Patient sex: F
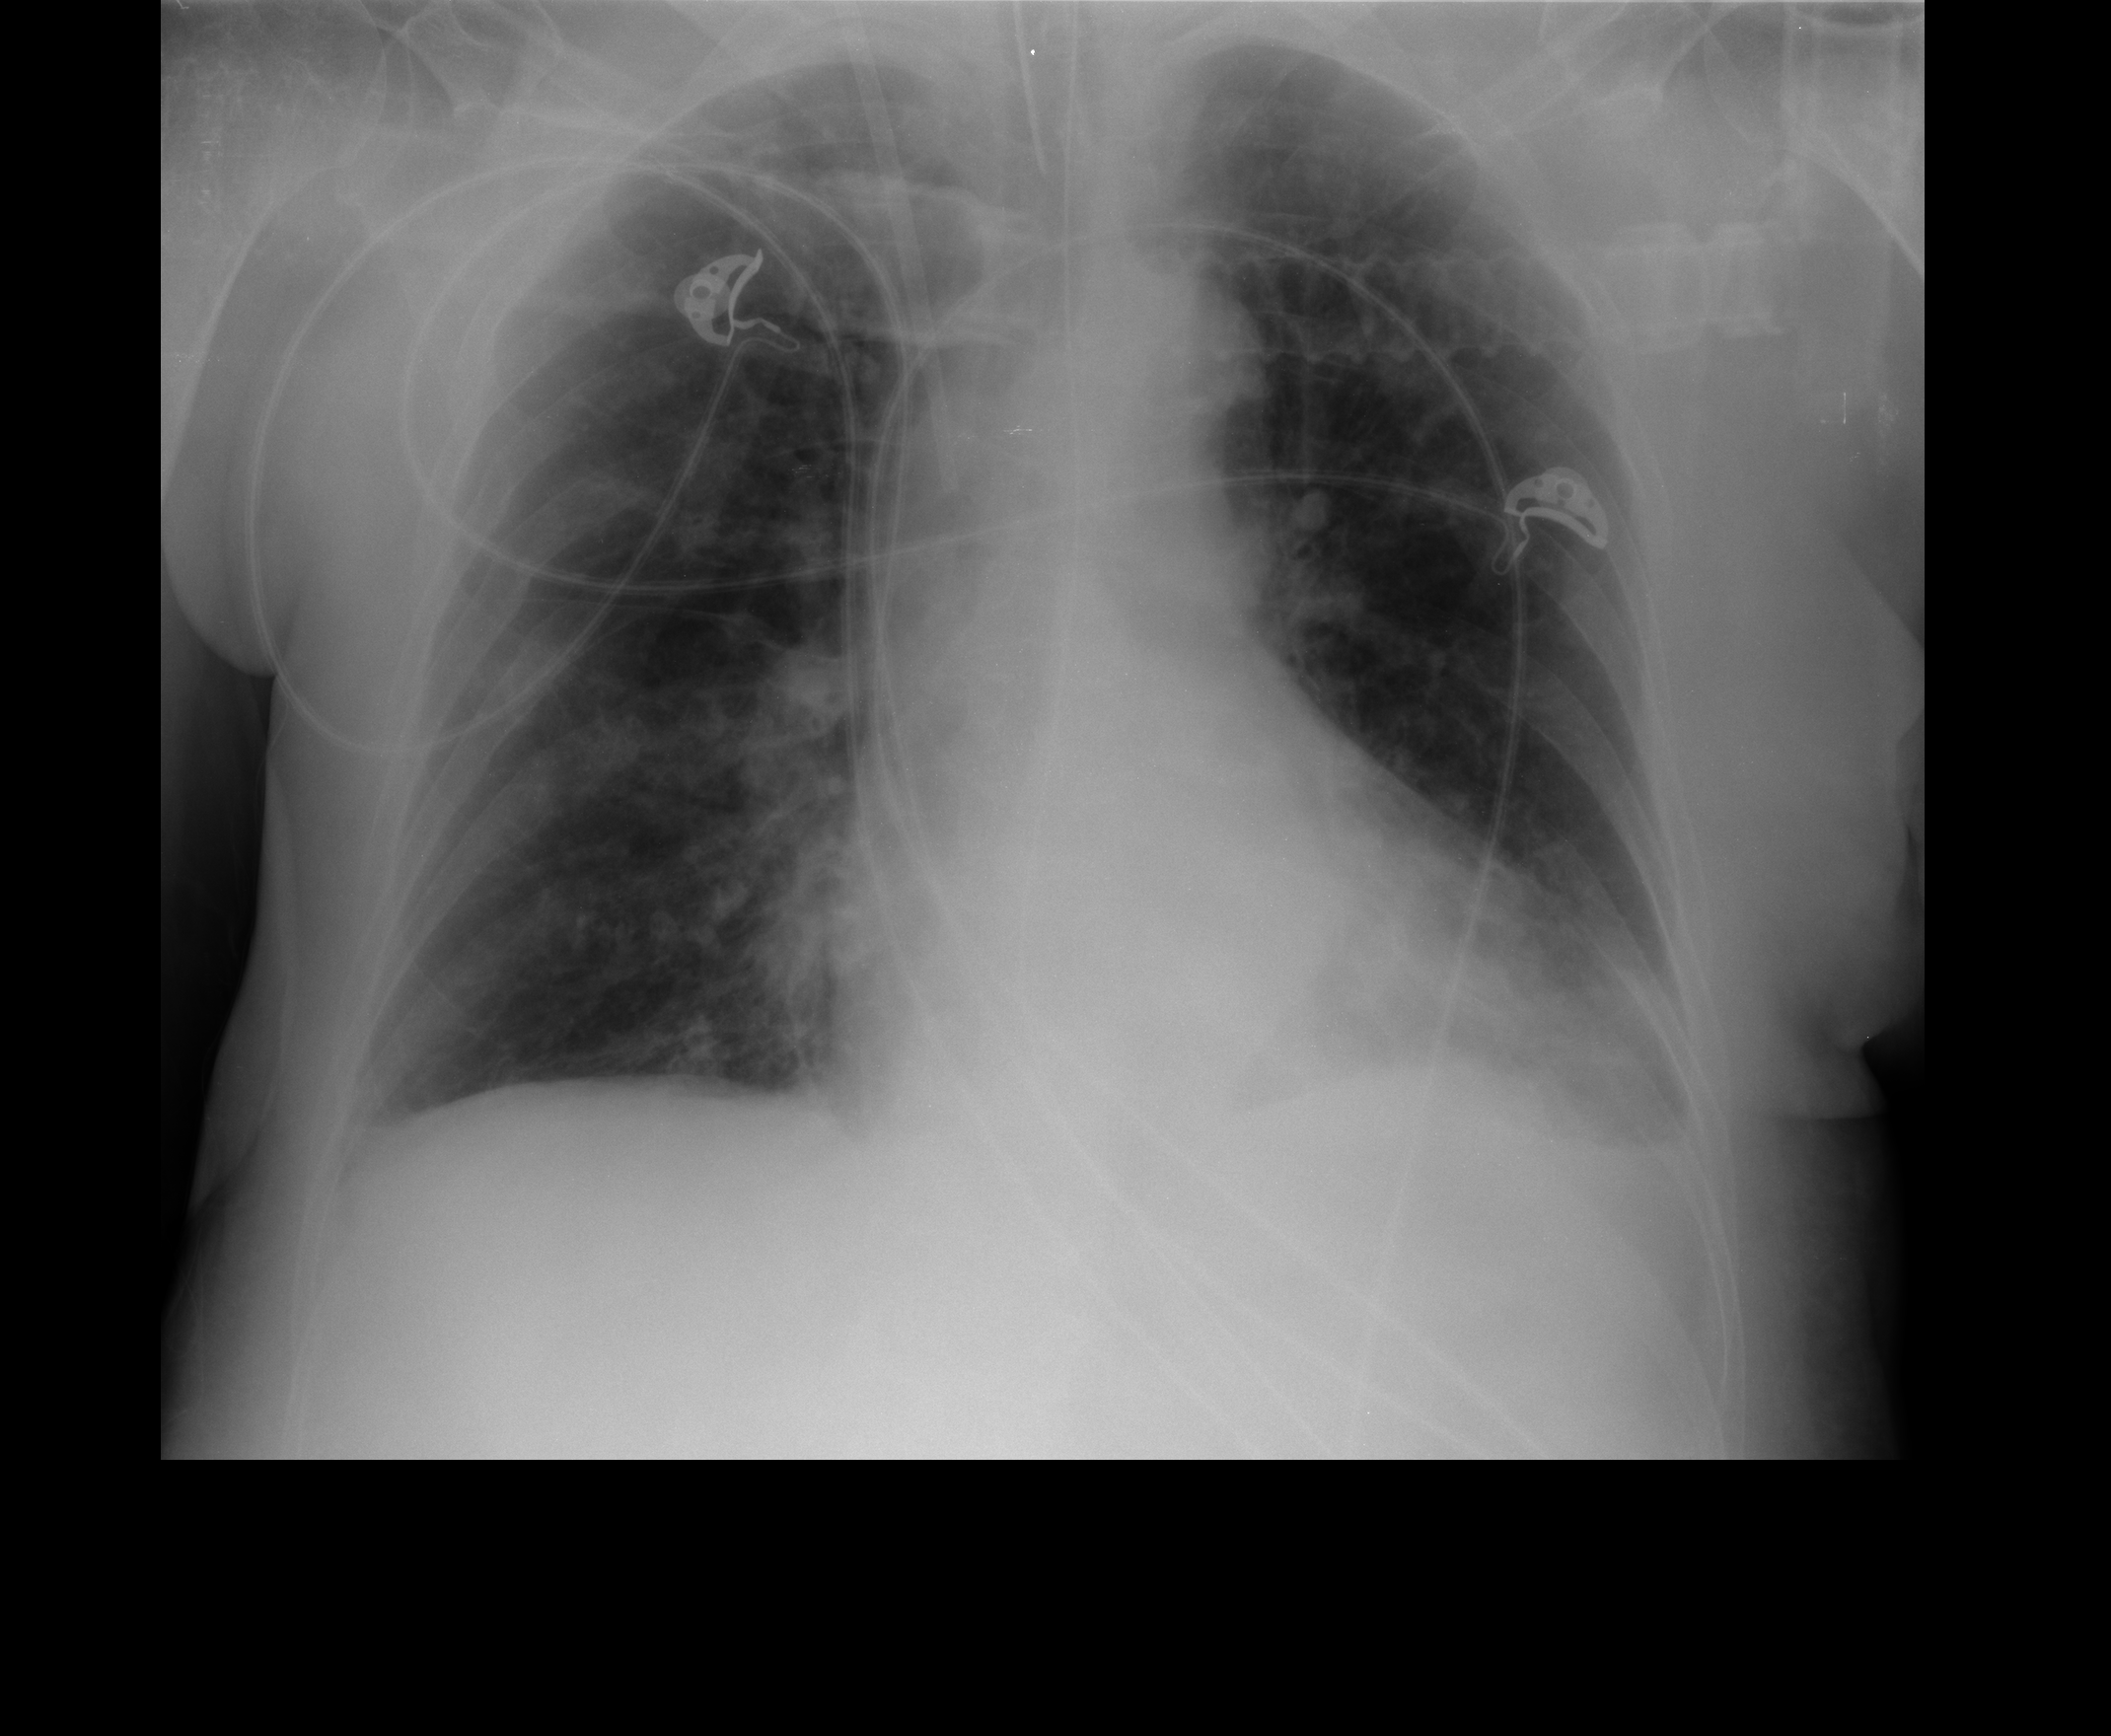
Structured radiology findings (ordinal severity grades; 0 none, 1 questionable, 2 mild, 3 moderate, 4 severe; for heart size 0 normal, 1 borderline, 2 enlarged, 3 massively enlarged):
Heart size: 0
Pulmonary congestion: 1
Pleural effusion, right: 0
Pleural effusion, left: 1
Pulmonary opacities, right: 2
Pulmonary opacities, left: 1
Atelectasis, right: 3
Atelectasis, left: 2